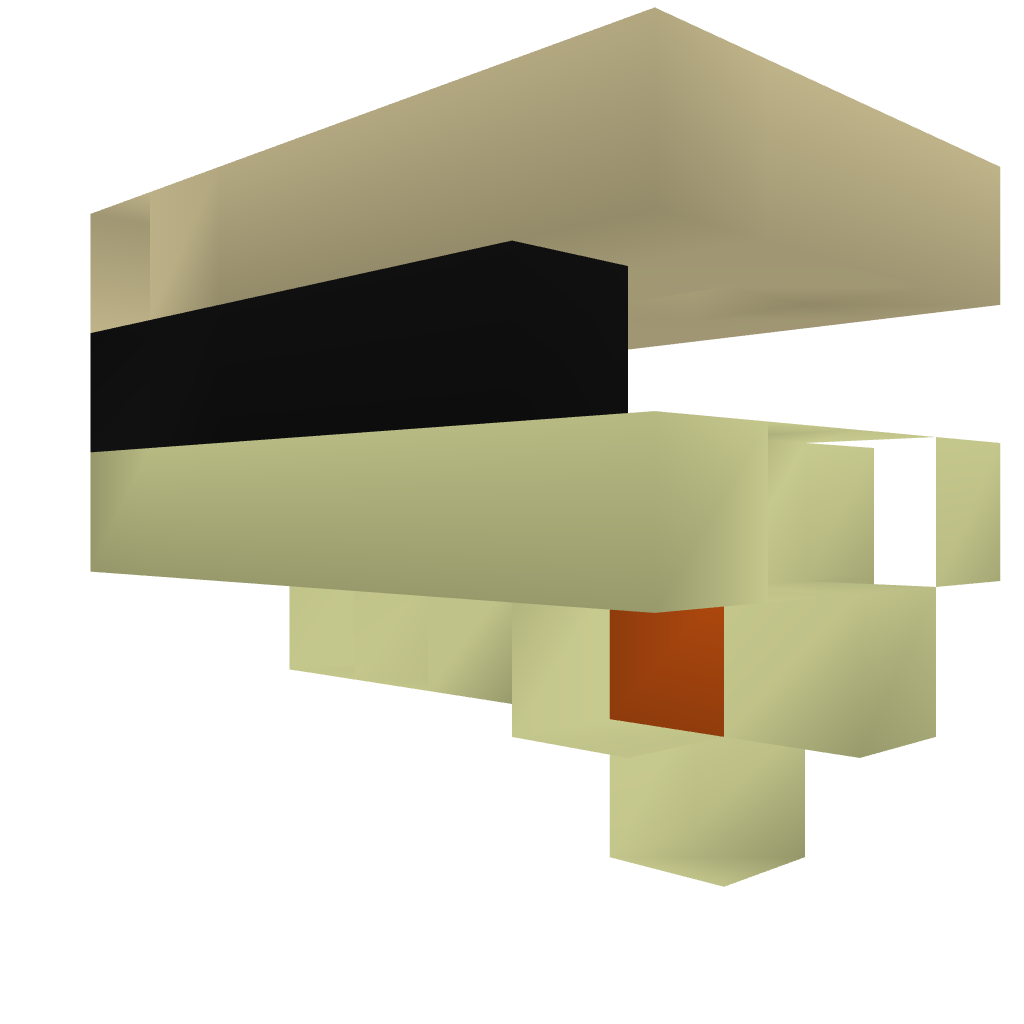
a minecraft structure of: Automatic trash can